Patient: sex M, age 67
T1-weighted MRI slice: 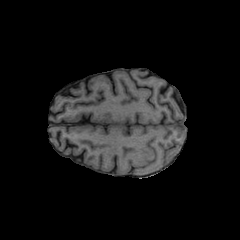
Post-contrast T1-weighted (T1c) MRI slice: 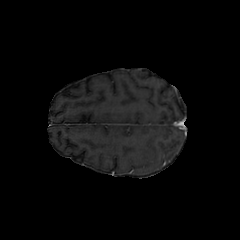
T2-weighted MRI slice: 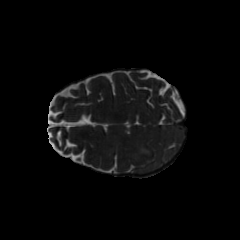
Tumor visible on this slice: yes
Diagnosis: Glioblastoma, IDH-wildtype
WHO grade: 4